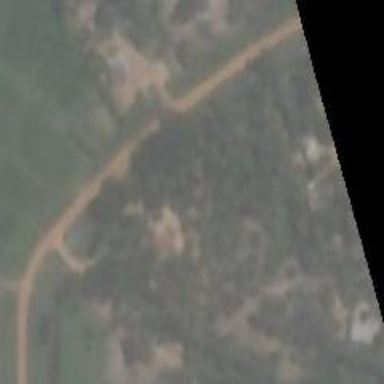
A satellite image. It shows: Unclassified road.